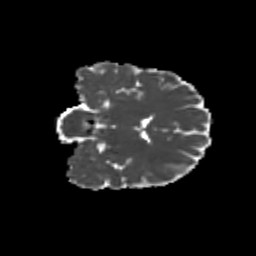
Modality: MD
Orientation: coronal
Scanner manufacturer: siemens
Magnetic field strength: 3 T
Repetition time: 9.2 s
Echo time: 0.084 s